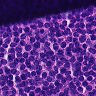
Metastatic tissue present: no